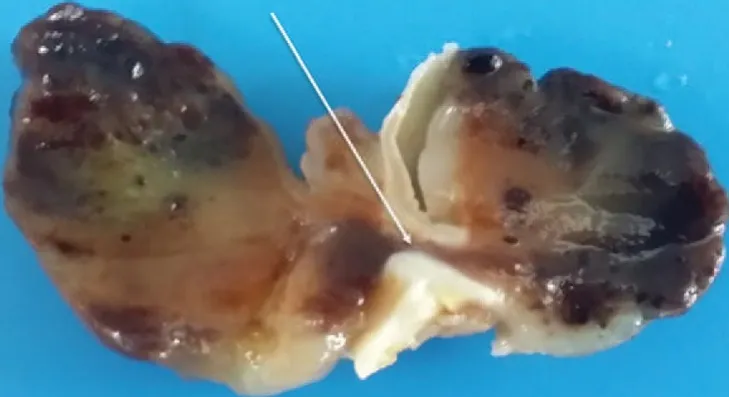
Gross appearance showing that the tumor was connected via the fossa ovalis. The white arrow shows the fossa ovalis.
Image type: medical_photograph (other_medical_photograph)